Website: slack
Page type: billing-address
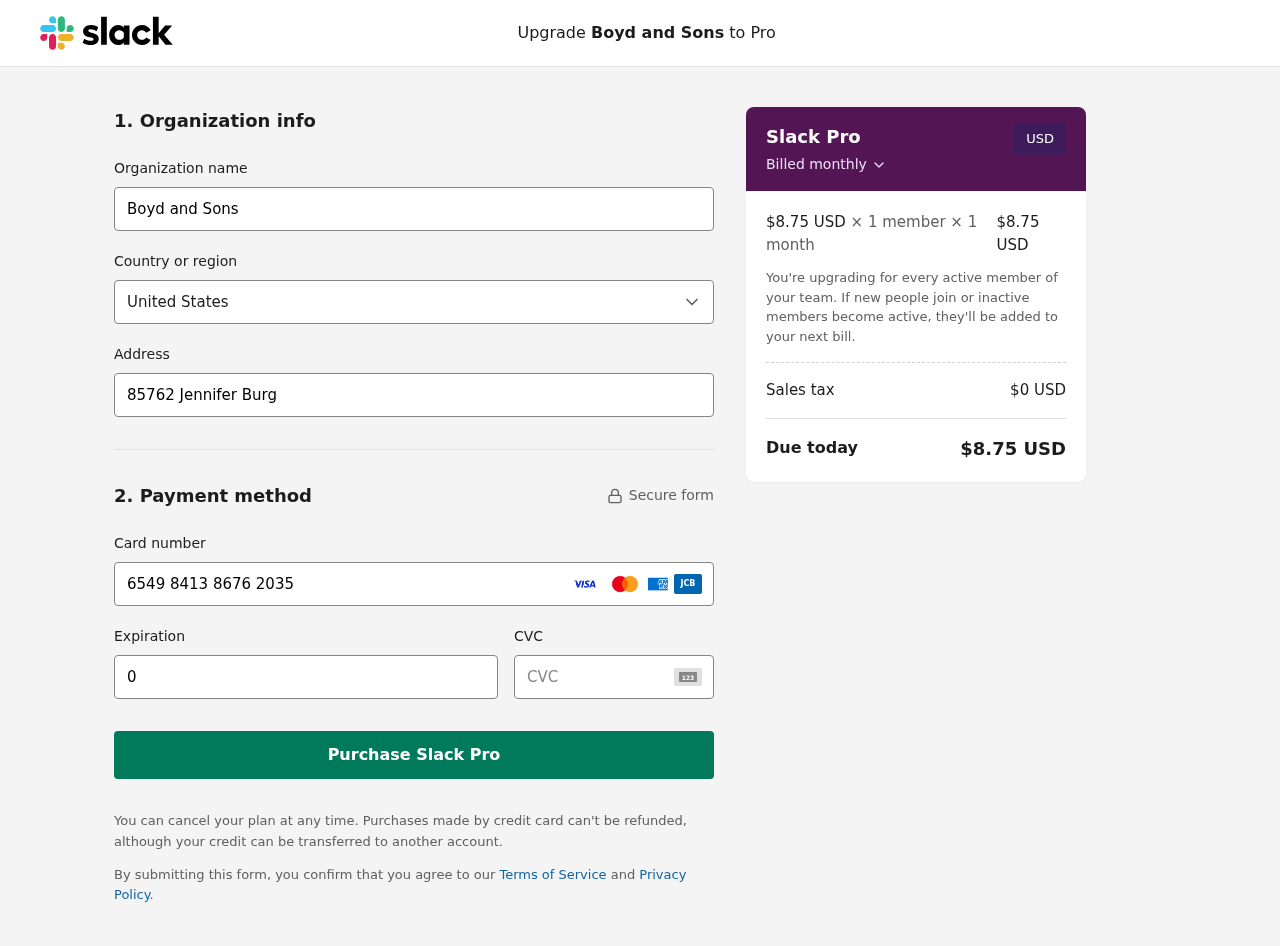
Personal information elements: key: PII_CARD_CVV
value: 631
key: PII_CARD_EXPIRY
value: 03/30
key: PII_CARD_NUMBER
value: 6549 8413 8676 2035
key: PII_COMPANY
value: Boyd and Sons
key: PII_COUNTRY
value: United States
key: PII_STREET
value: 85762 Jennifer Burg
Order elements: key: ORDER_PRICE_PER_MEMBER
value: $8.75 USD
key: ORDER_MEMBER_COUNT
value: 1
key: ORDER_MONTH_COUNT
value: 1
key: ORDER_SUBTOTAL
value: $8.75 USD
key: ORDER_TAX
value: $0
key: ORDER_TOTAL
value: $8.75 USD